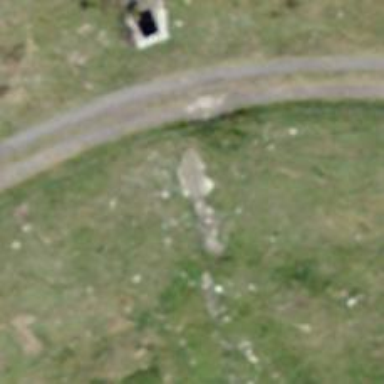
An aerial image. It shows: Culvert tunnel.